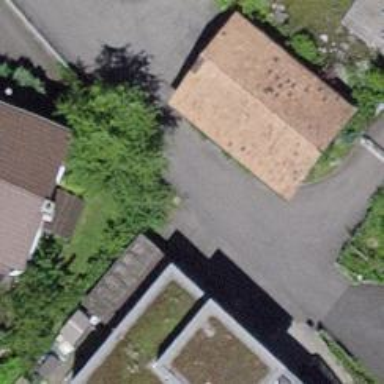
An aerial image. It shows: Garage.